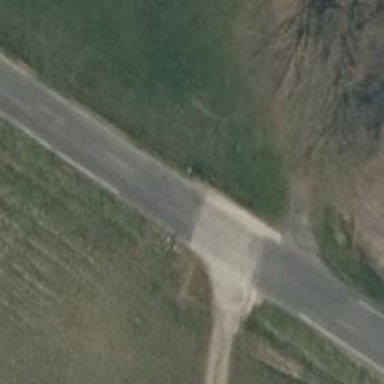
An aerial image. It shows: Tertiary road.